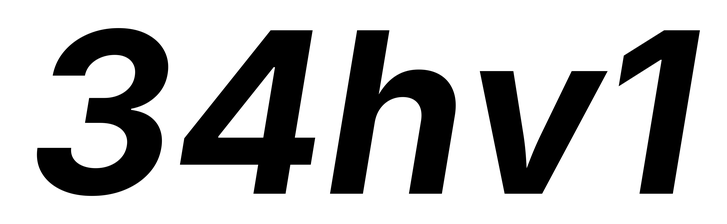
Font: Inter-Italic_Bold_Italic